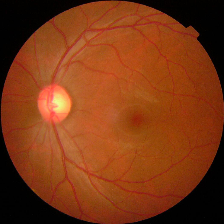
Diabetic retinopathy grade: No DR